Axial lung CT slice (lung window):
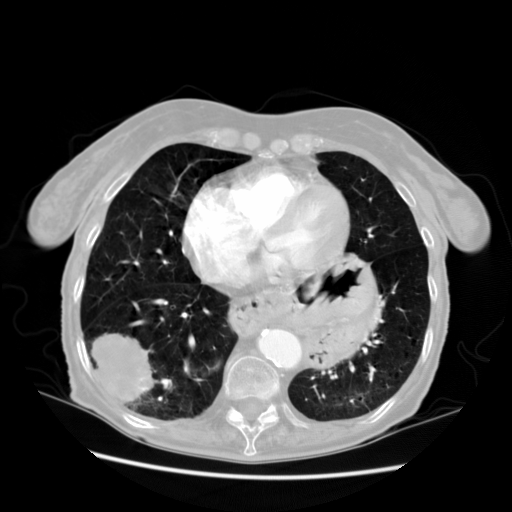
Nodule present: no